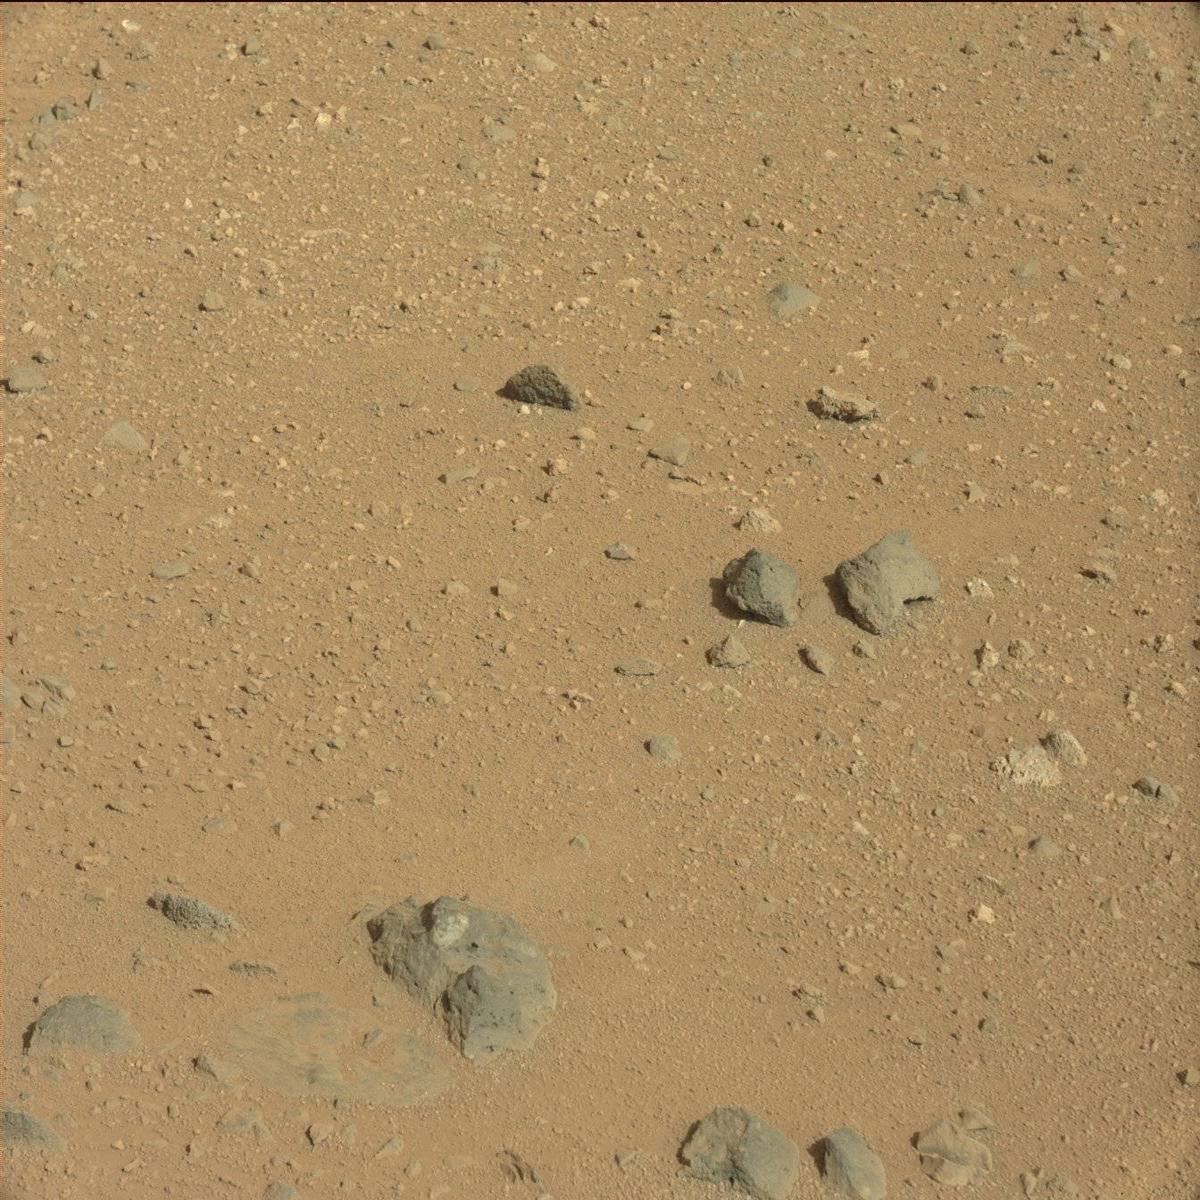
Terrain classes present: Bedrock, Rock, Sand / Soil